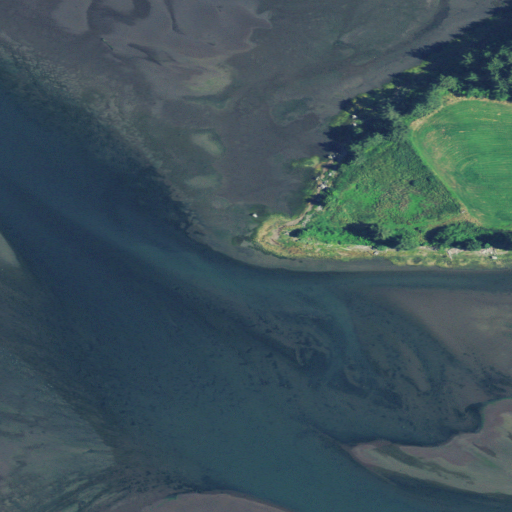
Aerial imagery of cape in Oregon named Kilchis Point containing open water, herbaceous wetlands, barren land, and woody wetlands